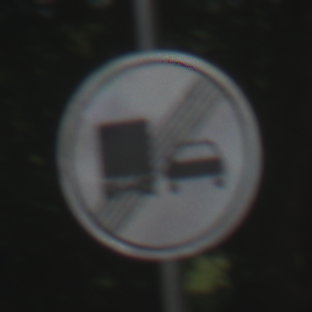
Verkehrszeichen: EndeUeberholverbotKraftfahrzeuge
Umgebung: Outdoor, RoadRail
Tageszeit: Midday
Wetter: Clear
Licht: Natural
Jahreszeit: NotSpecified
Kontrast: HighContrast